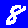
Digit: 8